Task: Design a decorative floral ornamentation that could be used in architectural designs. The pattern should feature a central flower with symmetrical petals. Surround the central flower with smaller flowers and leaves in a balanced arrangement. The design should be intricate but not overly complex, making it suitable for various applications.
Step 1508:
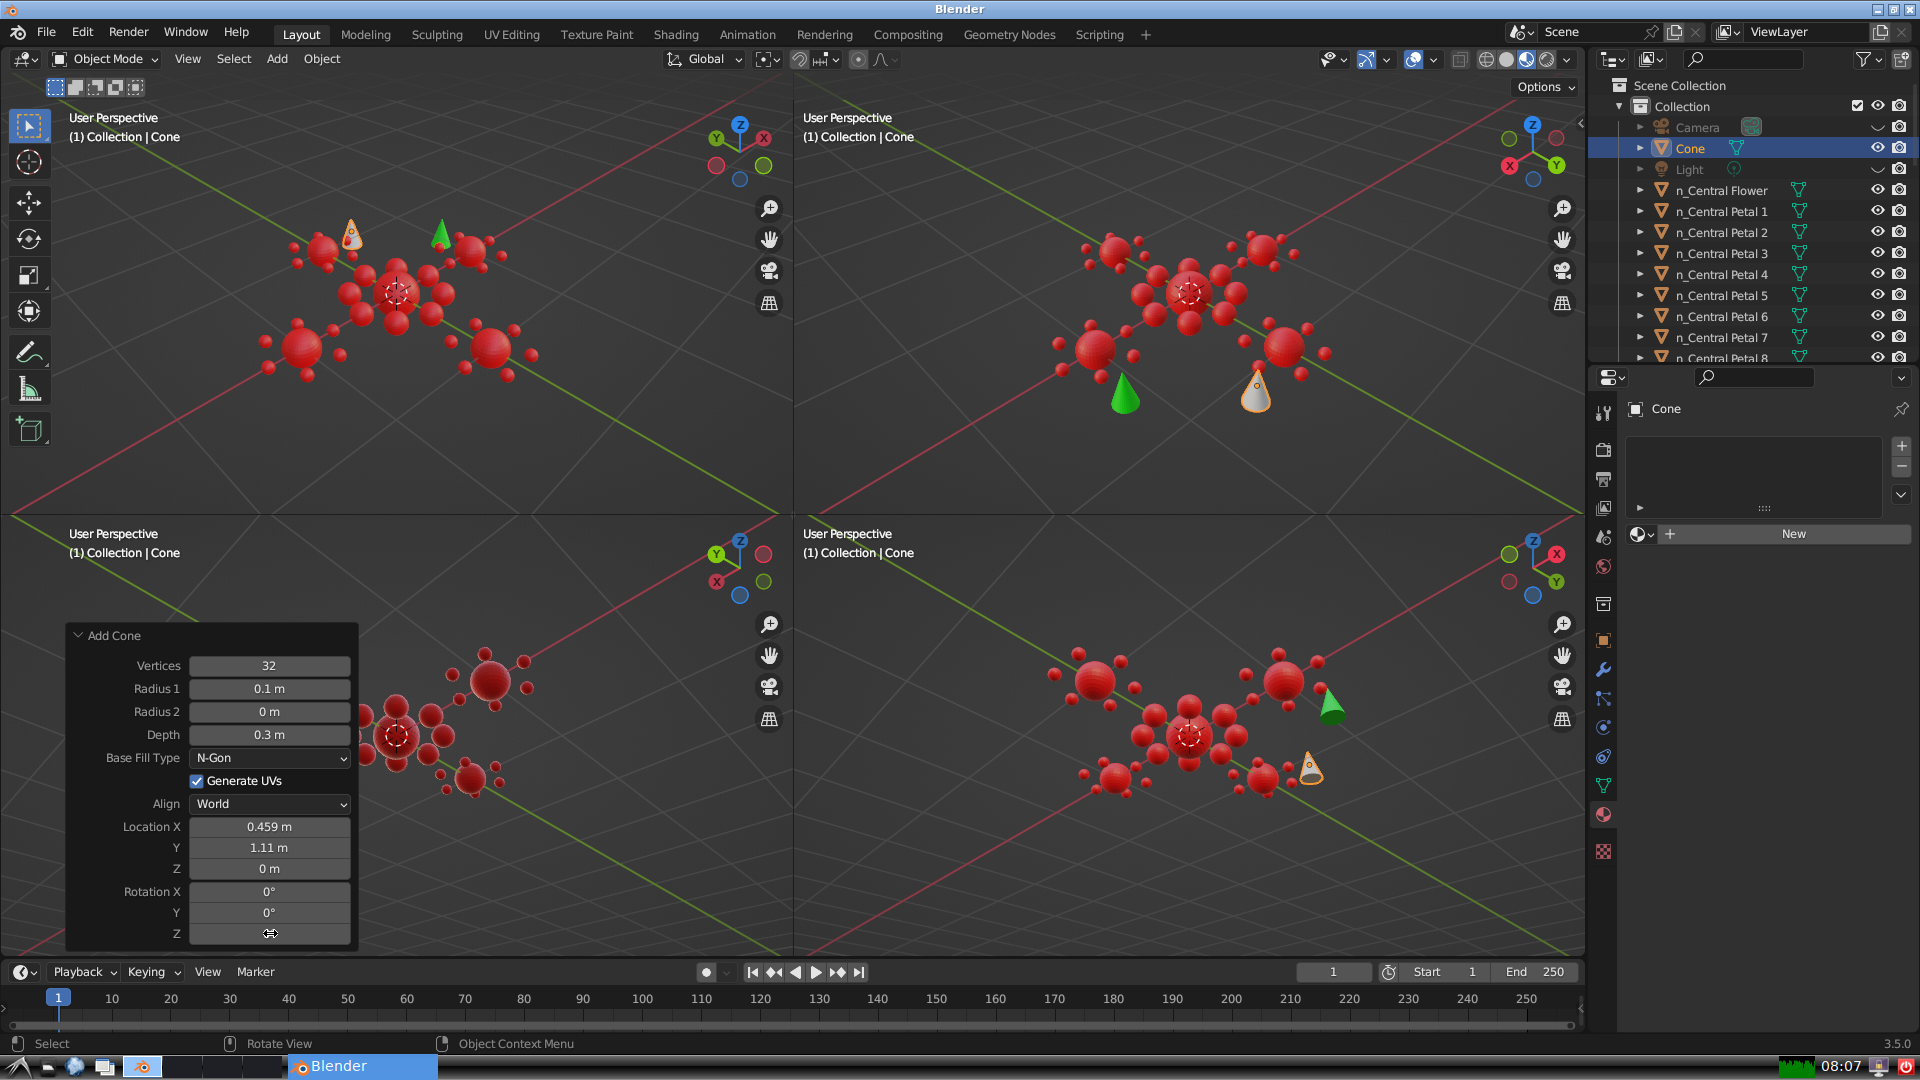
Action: click: no